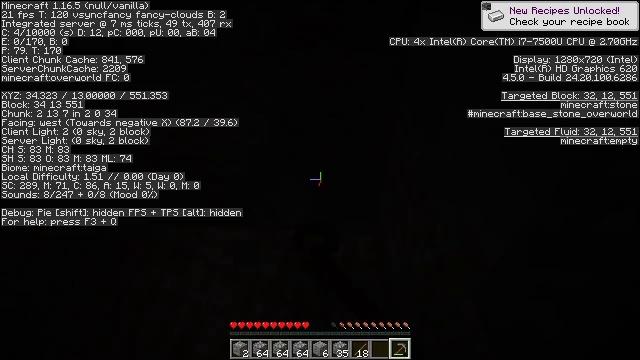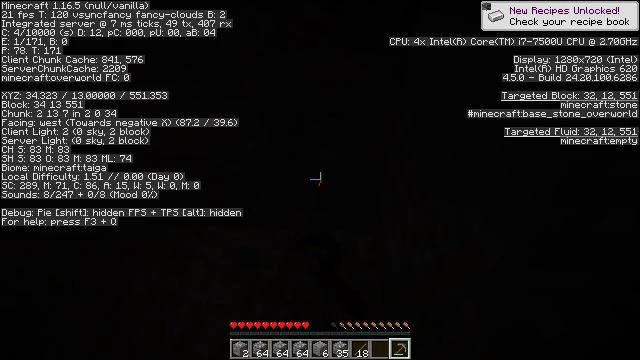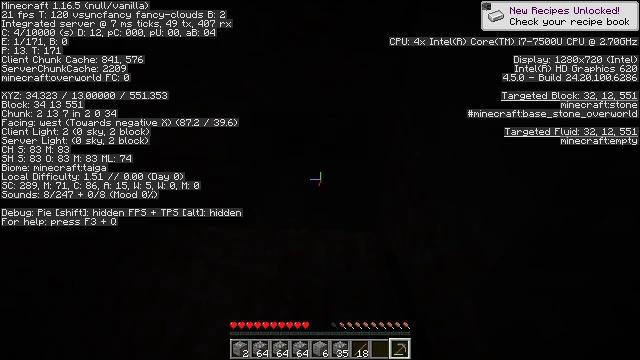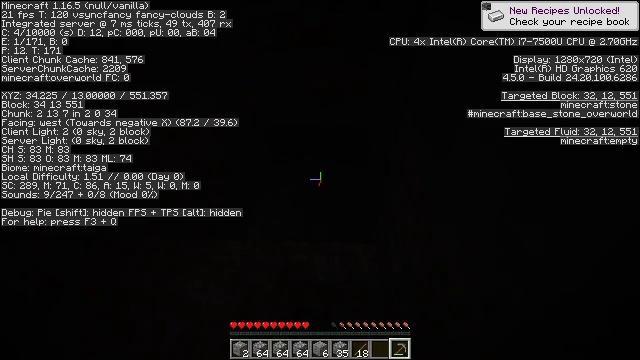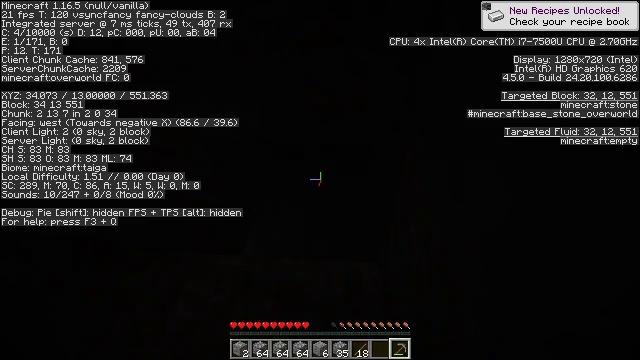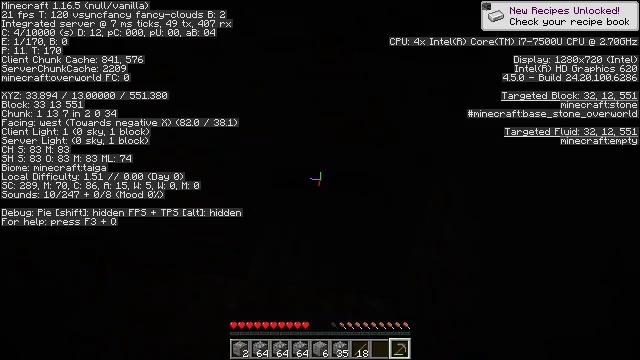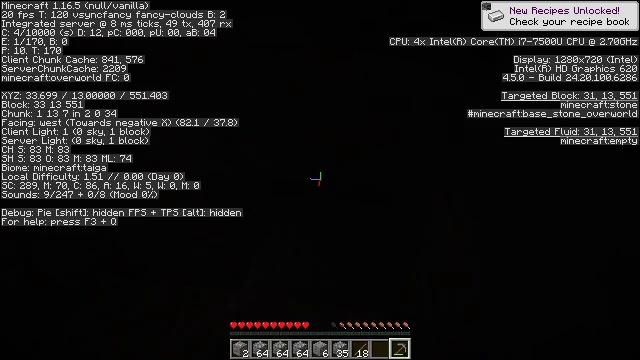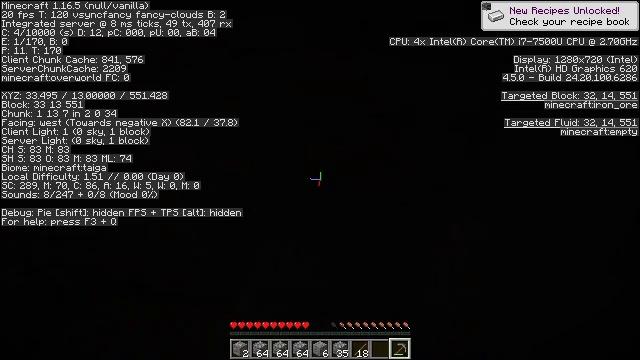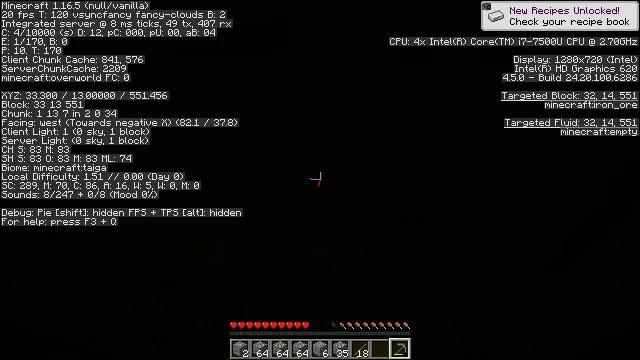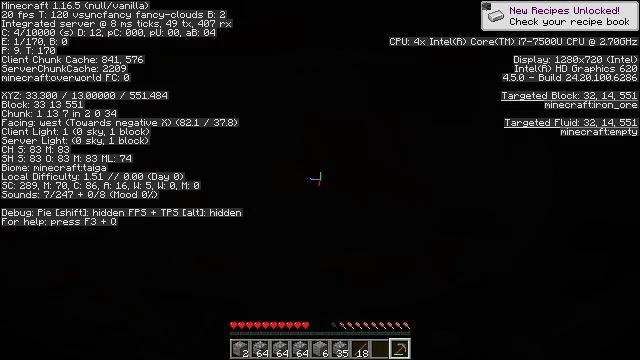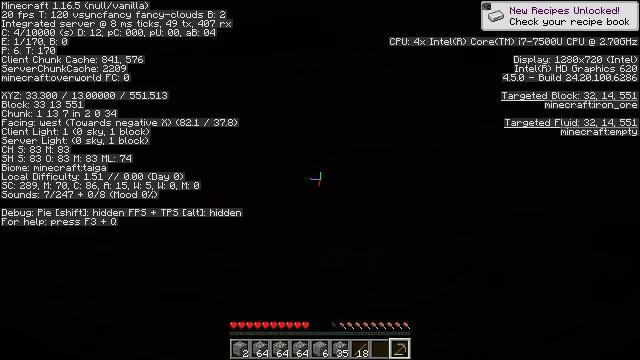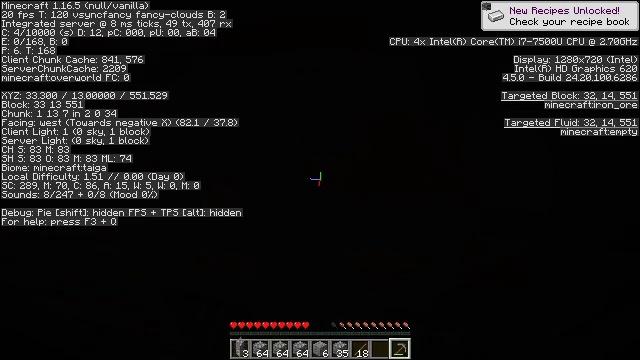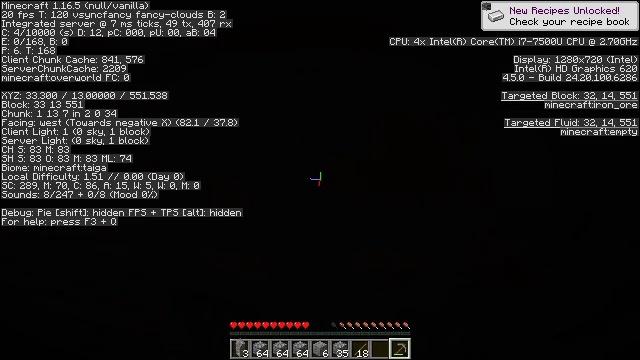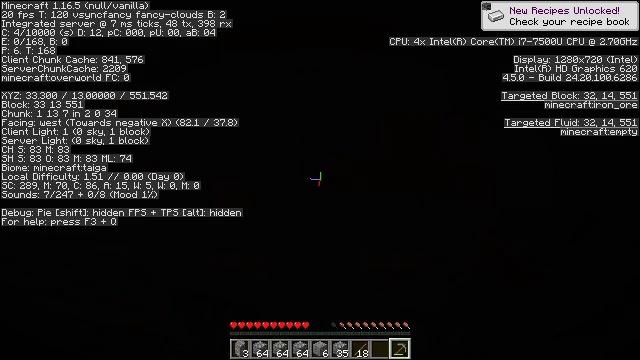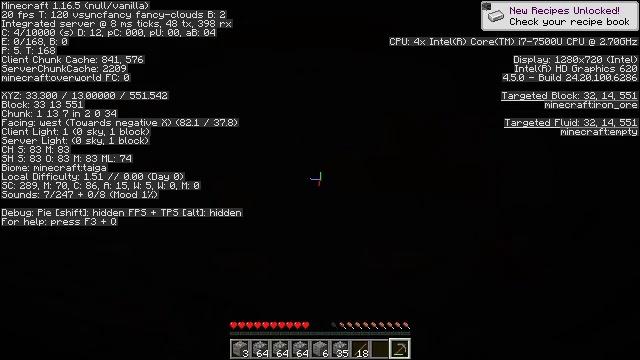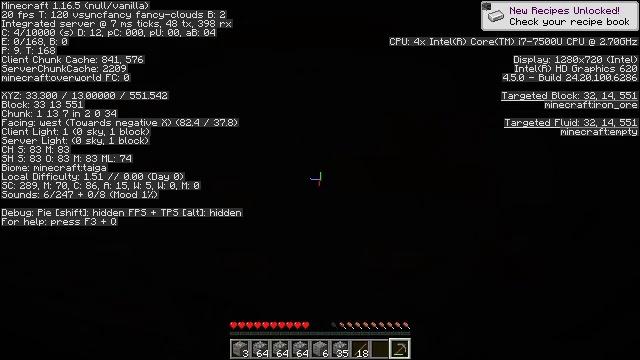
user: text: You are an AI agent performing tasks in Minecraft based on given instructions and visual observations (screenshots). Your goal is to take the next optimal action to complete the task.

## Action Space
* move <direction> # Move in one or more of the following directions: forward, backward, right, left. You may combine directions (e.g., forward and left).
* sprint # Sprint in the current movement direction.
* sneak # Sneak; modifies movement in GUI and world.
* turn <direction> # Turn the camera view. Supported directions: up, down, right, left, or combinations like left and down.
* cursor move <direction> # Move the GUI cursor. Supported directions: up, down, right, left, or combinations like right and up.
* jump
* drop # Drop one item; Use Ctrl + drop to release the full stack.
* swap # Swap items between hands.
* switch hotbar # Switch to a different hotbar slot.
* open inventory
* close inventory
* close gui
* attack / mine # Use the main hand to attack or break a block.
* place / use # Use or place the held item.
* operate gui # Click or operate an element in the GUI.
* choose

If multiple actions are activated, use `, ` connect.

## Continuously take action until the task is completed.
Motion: motion action
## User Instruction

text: craft item air
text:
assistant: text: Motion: attack / mine
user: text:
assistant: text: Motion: attack / mine
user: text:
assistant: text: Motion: move forward, attack / mine
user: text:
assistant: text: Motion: move forward, attack / mine
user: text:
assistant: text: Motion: move forward, turn left and up
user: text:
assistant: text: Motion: move forward
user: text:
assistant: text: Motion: move forward
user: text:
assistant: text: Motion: move forward
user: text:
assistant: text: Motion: move forward
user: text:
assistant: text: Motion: move forward
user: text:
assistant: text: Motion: no_op
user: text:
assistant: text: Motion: no_op
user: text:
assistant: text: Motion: no_op
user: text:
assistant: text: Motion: no_op
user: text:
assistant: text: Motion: no_op
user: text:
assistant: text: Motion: no_op
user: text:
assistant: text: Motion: no_op
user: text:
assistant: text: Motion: turn left
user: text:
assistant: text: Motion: move forward, turn left
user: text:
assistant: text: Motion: move forward, turn left
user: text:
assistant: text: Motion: move forward, turn left
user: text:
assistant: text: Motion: move forward, turn left
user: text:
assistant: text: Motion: move forward, turn left
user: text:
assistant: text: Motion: move forward, sprint, turn left and down
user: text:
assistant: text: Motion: move forward, sprint, turn left
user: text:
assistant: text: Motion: move forward, sprint, turn left
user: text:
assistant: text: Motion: move forward, sprint
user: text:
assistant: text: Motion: move forward, sprint
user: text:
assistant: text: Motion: move forward, sprint
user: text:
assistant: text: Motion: move forward, sprint